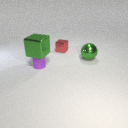
large green metal cube above small purple rubber cylinder